Interaction volume radius: 5 \u00c5
Interaction volume height: 25 \u00c5
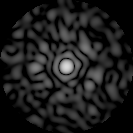
Disorder parameter: 0.8837